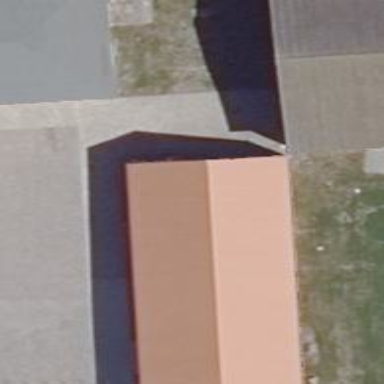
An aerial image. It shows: Building.